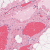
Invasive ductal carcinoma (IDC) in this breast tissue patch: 0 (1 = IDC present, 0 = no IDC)